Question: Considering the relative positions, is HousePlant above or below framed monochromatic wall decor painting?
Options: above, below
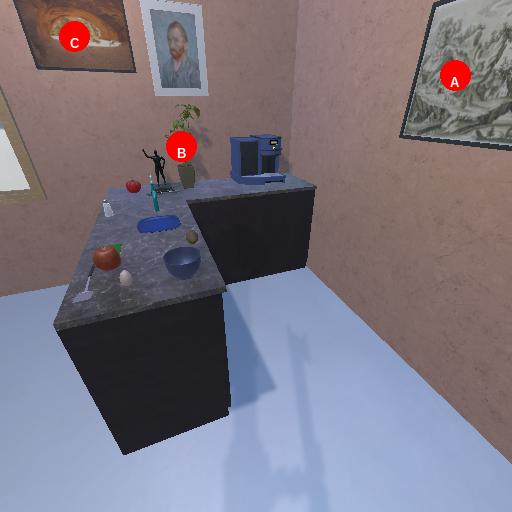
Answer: above